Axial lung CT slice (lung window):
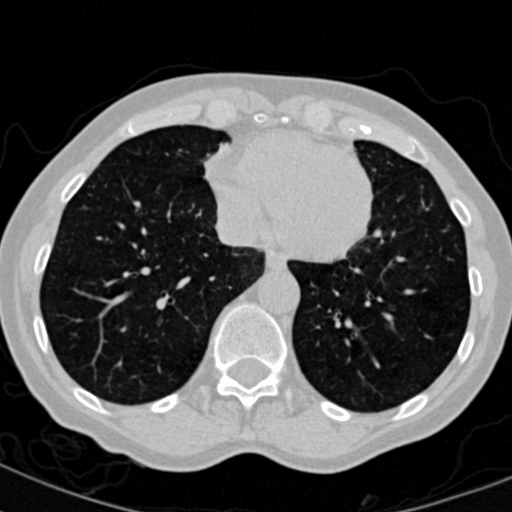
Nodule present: no